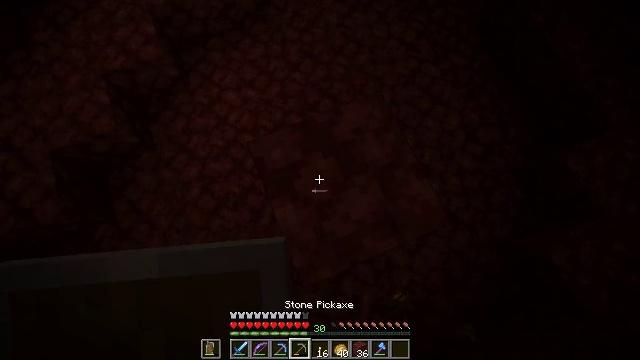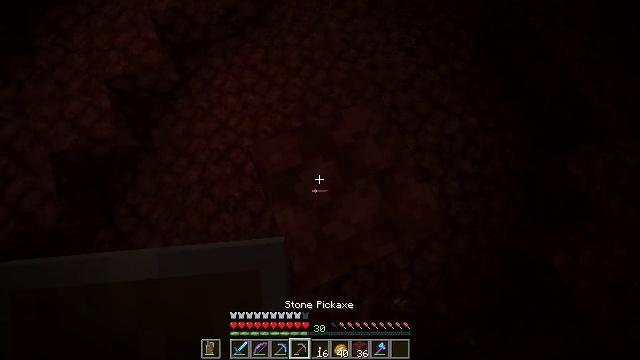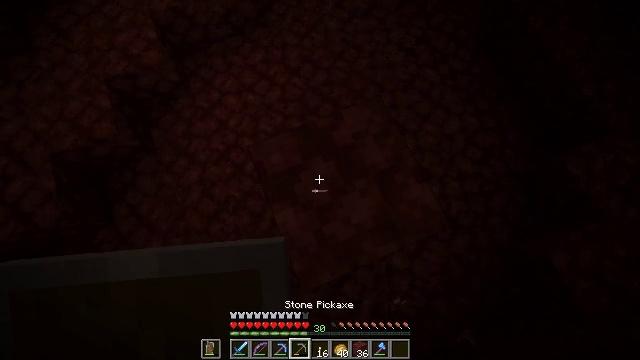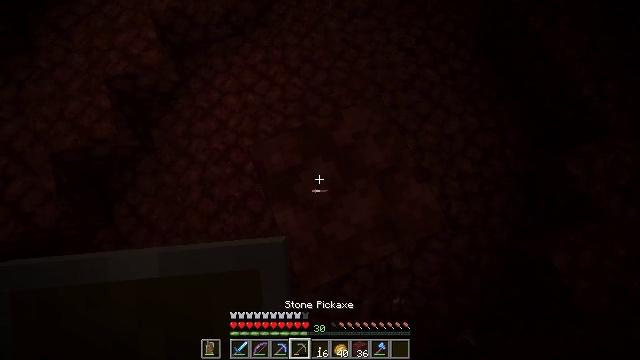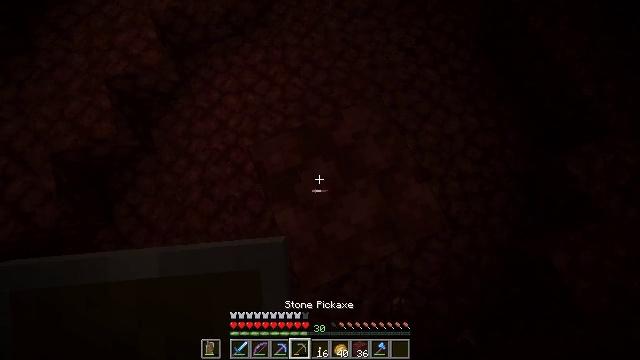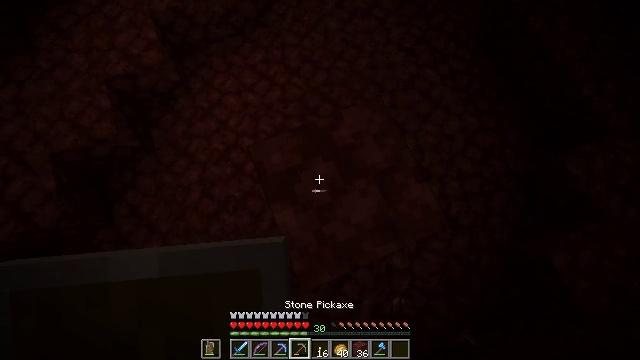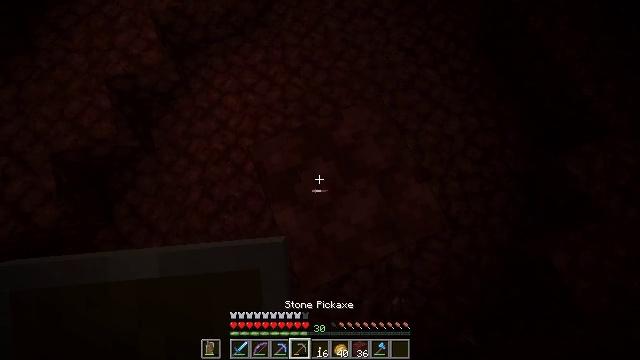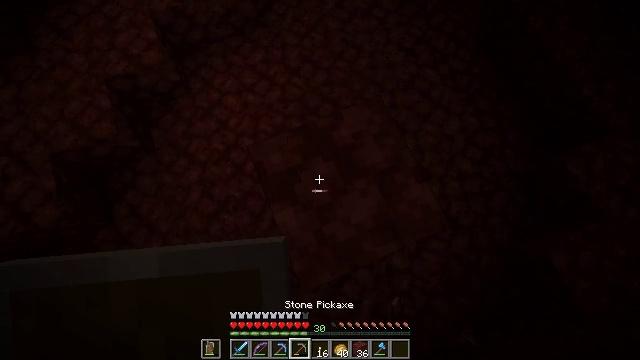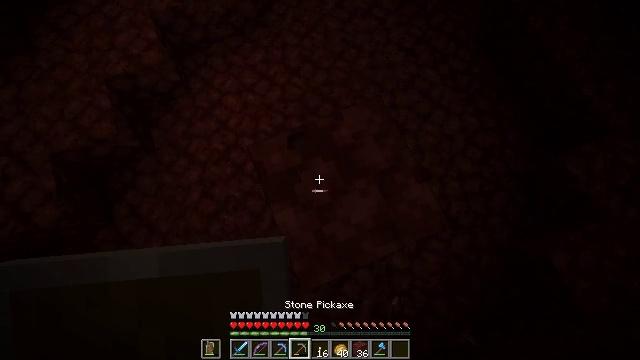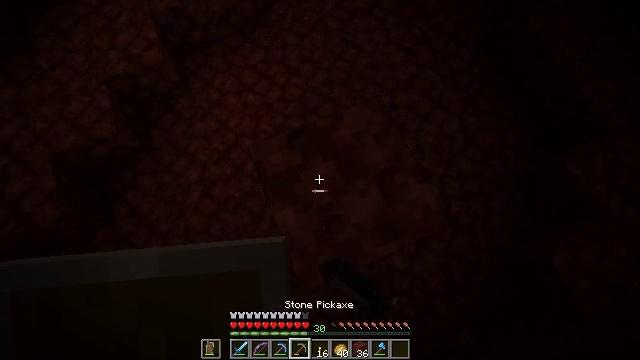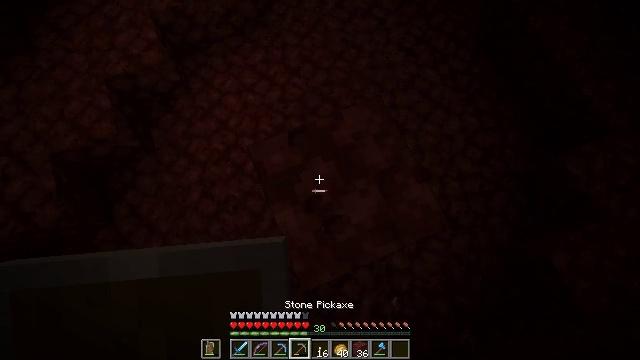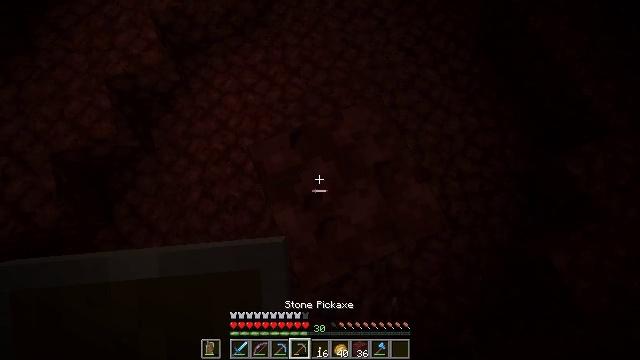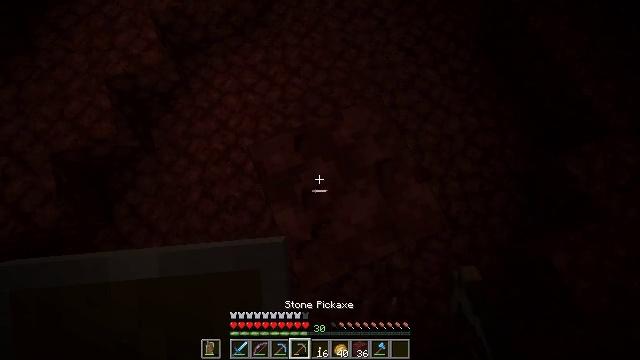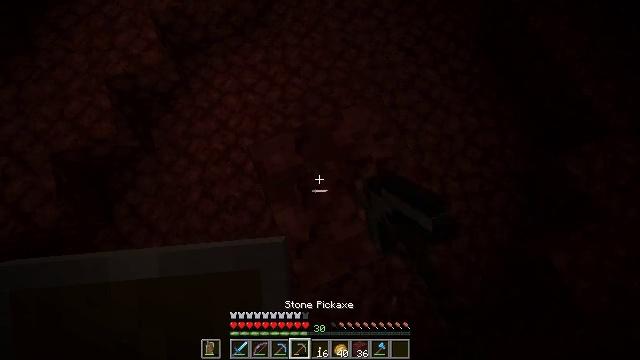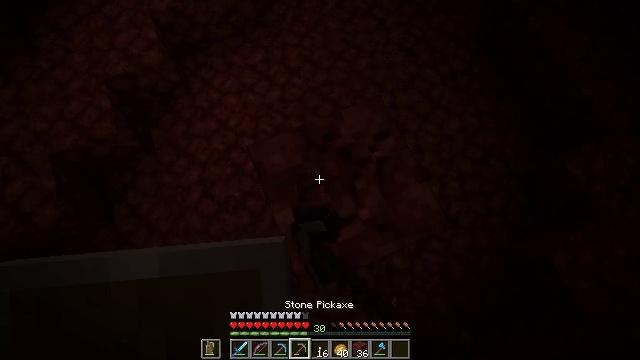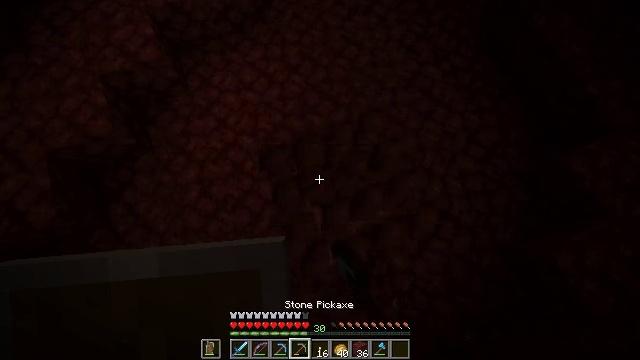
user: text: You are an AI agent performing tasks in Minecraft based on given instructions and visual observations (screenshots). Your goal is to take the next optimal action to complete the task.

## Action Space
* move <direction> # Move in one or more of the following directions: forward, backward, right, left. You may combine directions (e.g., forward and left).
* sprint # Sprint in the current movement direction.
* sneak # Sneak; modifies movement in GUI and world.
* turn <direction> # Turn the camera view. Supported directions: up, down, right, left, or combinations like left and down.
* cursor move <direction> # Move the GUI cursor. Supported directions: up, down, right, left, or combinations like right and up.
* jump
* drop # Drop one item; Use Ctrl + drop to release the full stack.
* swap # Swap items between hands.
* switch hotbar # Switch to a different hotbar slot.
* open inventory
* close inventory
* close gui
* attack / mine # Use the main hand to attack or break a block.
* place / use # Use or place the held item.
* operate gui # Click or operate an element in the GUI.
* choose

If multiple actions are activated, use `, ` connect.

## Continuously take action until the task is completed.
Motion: motion action
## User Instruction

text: Attack the netherrack to gather it.
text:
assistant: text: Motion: no_op
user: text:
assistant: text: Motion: no_op
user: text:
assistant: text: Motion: no_op
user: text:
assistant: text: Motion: no_op
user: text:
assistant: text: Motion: no_op
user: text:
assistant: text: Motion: no_op
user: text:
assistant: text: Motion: no_op
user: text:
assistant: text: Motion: attack / mine
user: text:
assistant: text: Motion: attack / mine
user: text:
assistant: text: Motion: attack / mine
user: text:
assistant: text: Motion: attack / mine
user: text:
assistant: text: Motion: attack / mine
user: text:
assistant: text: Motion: attack / mine
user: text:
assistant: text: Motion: attack / mine
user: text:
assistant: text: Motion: attack / mine
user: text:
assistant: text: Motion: attack / mine
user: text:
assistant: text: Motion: attack / mine
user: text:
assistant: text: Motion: attack / mine
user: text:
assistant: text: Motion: attack / mine
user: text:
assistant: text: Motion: attack / mine
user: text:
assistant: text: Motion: attack / mine
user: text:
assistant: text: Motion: attack / mine
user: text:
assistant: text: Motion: attack / mine
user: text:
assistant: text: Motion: attack / mine
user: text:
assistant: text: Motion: attack / mine
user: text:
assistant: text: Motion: attack / mine
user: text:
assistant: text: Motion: attack / mine
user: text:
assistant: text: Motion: attack / mine
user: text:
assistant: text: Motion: no_op
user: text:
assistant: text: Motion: move right, turn left and up